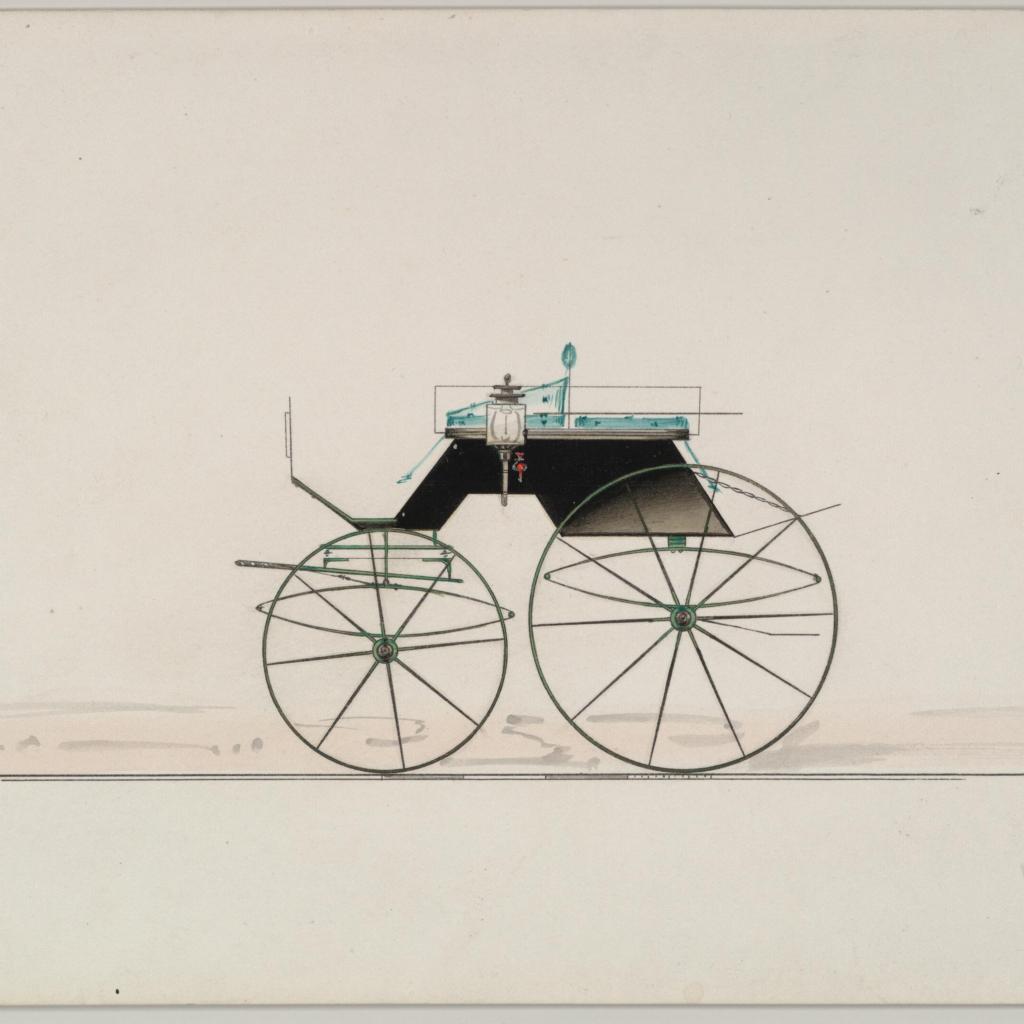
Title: Design for 4 seat Phaeton, no top (unnumbered)
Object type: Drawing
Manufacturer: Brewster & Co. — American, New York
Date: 1850–70
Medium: Pen and black ink, watercolor and gouache with gum arabic
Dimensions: sheet: 6 1/16 x 9 1/16 in. (15.4 x 23 cm)
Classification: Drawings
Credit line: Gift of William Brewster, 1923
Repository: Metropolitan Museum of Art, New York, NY